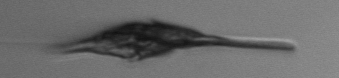
Label: Tripos_lineatus